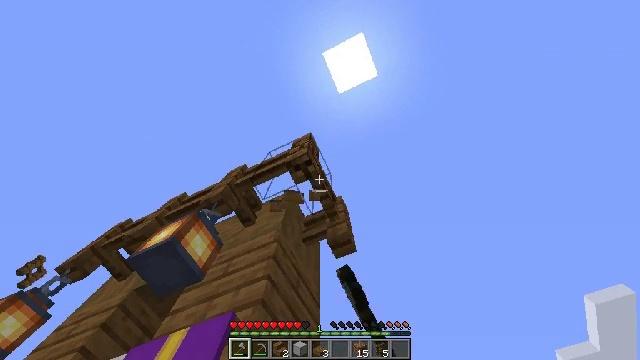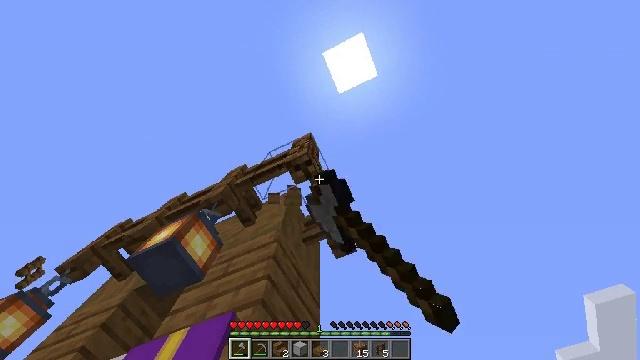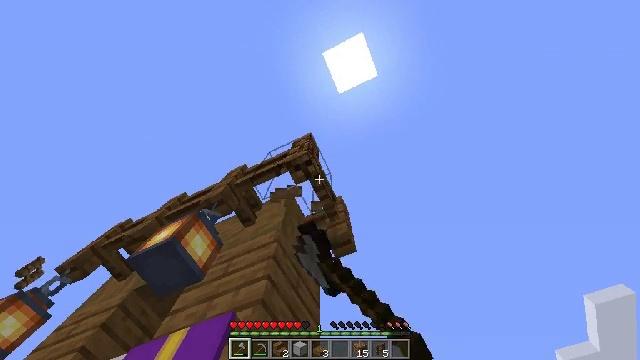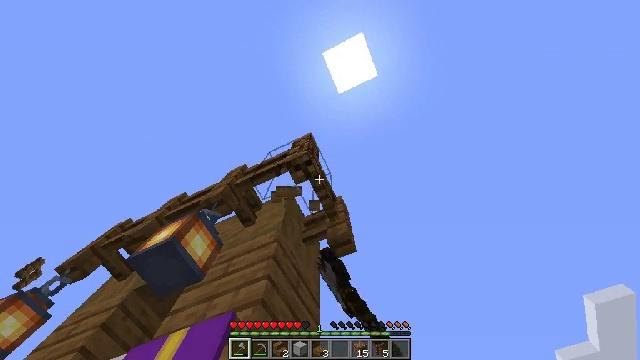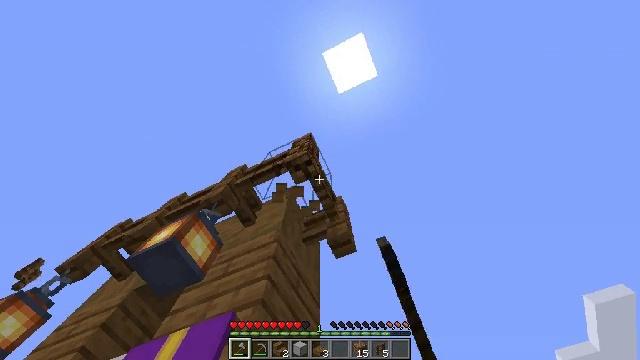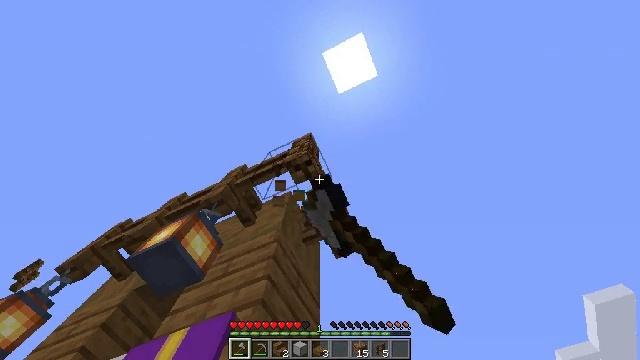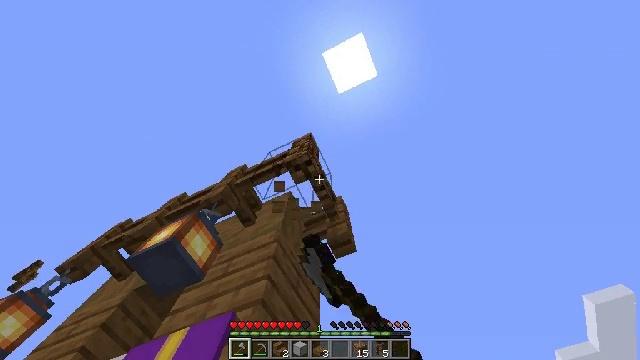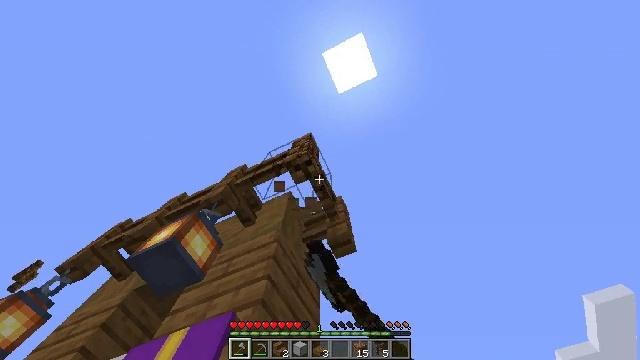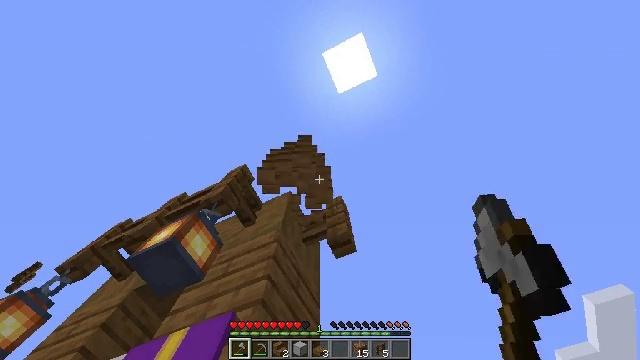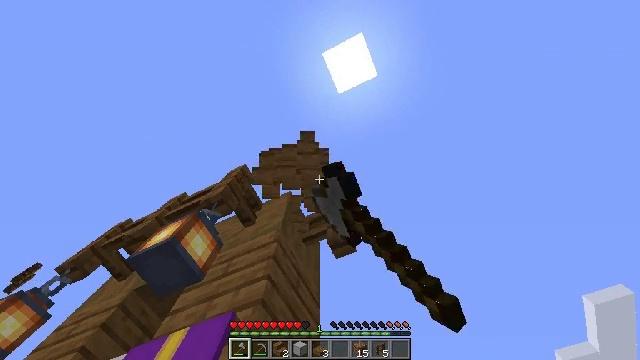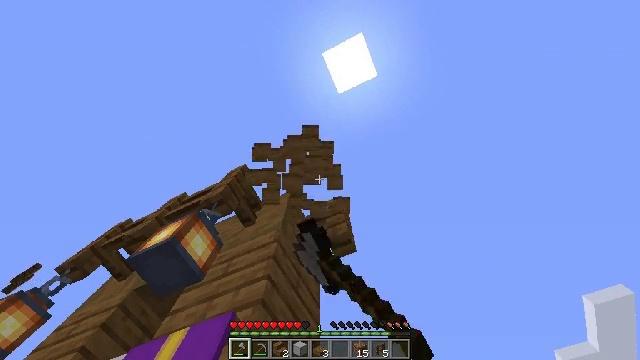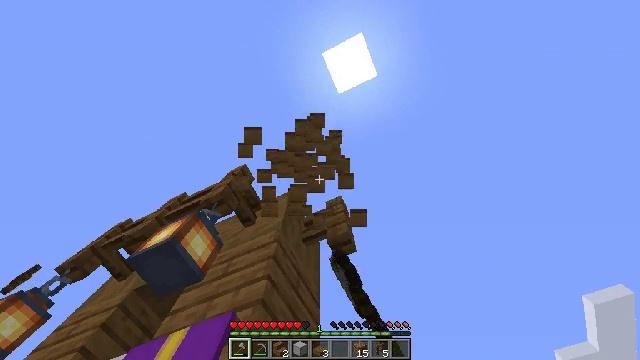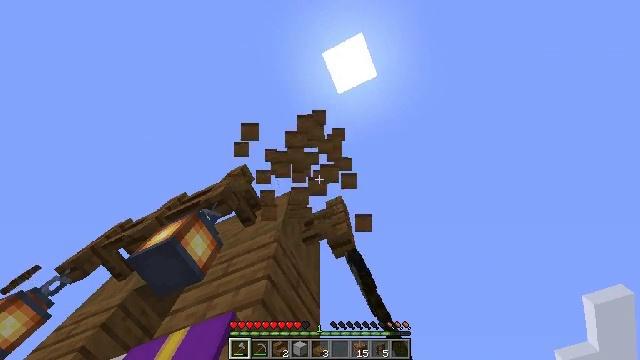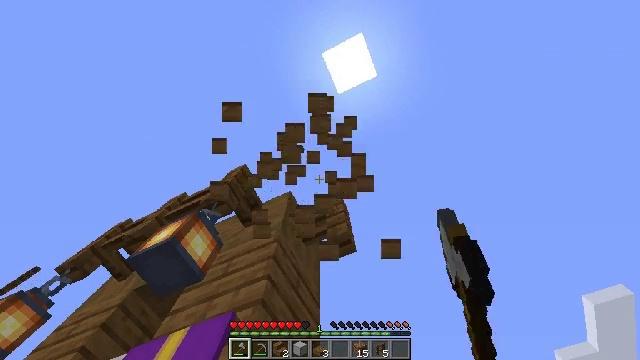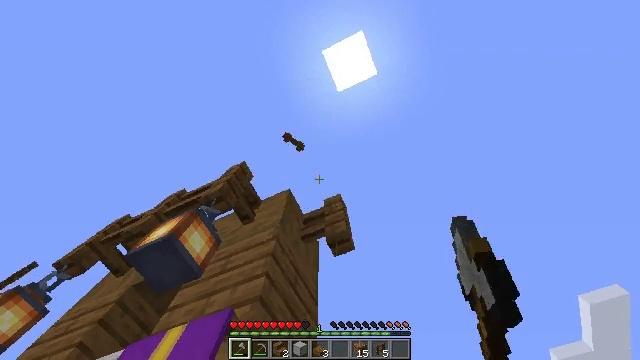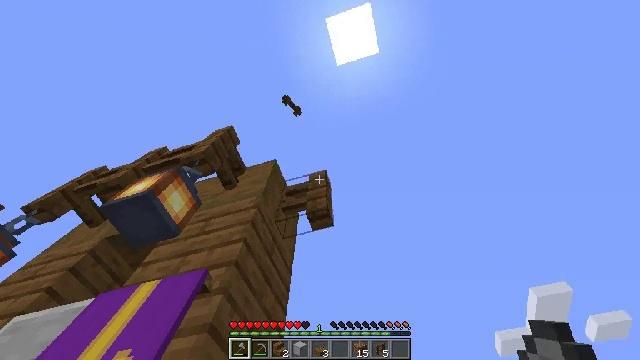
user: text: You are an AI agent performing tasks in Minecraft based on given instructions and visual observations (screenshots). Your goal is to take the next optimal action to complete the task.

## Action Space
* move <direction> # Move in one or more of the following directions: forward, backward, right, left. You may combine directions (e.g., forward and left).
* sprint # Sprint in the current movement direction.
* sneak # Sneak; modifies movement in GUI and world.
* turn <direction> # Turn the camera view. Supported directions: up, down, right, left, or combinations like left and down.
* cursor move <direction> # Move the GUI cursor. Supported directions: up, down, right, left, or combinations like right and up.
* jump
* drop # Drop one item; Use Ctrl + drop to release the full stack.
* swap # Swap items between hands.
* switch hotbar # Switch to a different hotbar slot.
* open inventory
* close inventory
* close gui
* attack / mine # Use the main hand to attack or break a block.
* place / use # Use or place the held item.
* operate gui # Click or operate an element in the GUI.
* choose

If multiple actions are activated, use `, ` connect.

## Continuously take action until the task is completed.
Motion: motion action
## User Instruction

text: Mine the spruce fence.
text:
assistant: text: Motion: attack / mine
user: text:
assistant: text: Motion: attack / mine
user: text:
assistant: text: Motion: attack / mine
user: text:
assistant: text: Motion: attack / mine
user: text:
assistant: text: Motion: attack / mine
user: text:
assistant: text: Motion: attack / mine
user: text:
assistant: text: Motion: attack / mine
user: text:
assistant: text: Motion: attack / mine
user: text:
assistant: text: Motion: attack / mine
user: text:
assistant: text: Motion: attack / mine
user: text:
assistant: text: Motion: attack / mine
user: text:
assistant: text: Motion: attack / mine
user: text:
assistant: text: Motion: attack / mine
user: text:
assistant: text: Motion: attack / mine
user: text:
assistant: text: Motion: turn right and down, attack / mine
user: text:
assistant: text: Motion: turn right and down, attack / mine
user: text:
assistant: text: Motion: attack / mine
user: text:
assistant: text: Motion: attack / mine
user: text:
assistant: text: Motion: attack / mine
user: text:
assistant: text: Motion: attack / mine
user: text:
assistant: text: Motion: attack / mine
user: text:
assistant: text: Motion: attack / mine
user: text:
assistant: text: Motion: attack / mine
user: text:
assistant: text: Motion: attack / mine
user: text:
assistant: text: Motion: attack / mine
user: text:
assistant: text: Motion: attack / mine
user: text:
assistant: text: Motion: attack / mine
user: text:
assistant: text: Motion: attack / mine
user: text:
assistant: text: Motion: attack / mine
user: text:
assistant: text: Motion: attack / mine